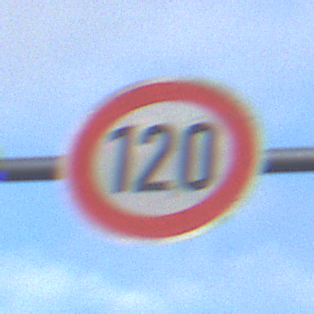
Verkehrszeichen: Geschwindigkeit120
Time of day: SunriseSunset
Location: Outdoor (Suburban)
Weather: PartlyCloudy
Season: NotSpecified
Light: Natural